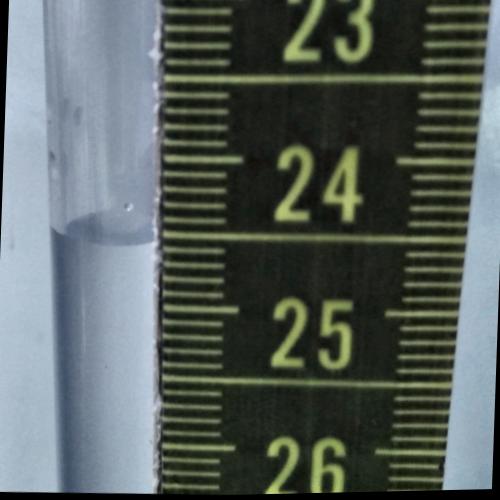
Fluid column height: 24.6 cm